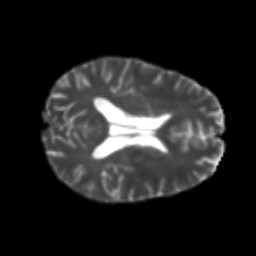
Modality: T2w
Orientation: axial
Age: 26
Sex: male
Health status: healthy
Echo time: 0.074 s